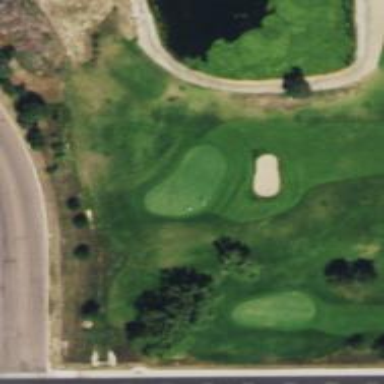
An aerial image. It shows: View of golf hole.